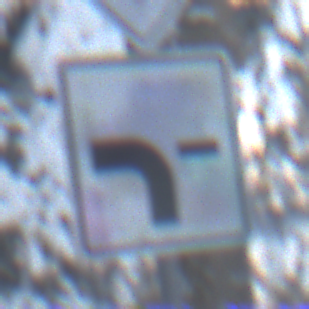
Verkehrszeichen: VerlaufVorfahrtsstrasse6
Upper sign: Vorfahrtsstrasse
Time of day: MorningAfternoon
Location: Outdoor (Nature)
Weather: Clear
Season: Winter
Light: Natural